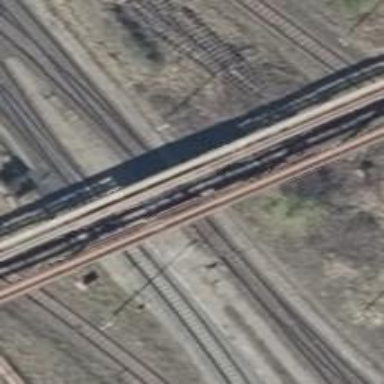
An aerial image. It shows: Railway switch.